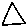
Label: triangle